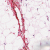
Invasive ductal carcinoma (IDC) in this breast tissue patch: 0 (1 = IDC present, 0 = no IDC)